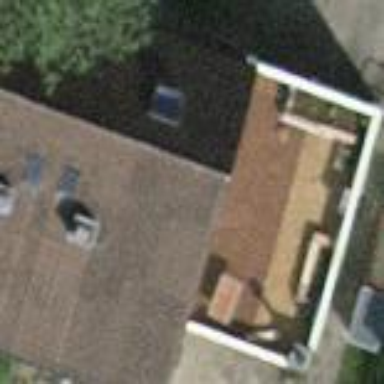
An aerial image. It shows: Simple and straightforward house.